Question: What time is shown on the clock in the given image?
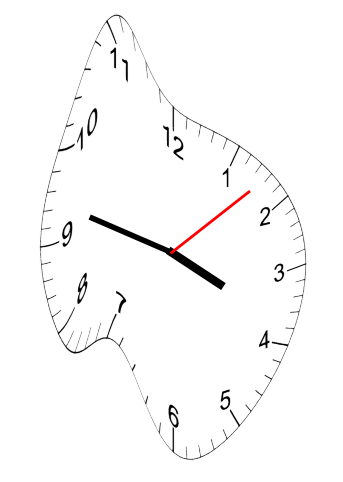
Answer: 03:47:08